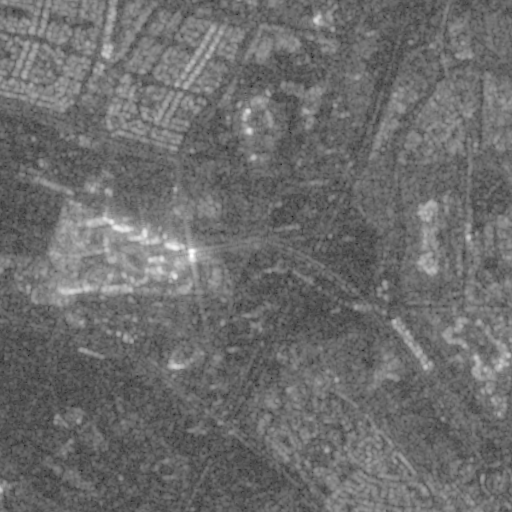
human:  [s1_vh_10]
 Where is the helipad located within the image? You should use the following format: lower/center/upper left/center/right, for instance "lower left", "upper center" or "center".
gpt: The helipad is located in the lower right of the image.
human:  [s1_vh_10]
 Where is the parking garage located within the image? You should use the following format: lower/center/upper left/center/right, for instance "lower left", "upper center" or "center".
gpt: The parking garage is located in the lower right of the image.
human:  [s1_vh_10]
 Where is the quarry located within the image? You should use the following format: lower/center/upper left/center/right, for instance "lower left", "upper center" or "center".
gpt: The quarry is located in the lower left of the image.
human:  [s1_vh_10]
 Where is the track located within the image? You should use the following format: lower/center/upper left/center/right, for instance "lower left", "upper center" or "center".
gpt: The track is located in the upper right of the image.
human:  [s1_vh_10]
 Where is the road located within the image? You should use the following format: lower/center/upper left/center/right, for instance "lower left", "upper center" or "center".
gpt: There is no road in the image.

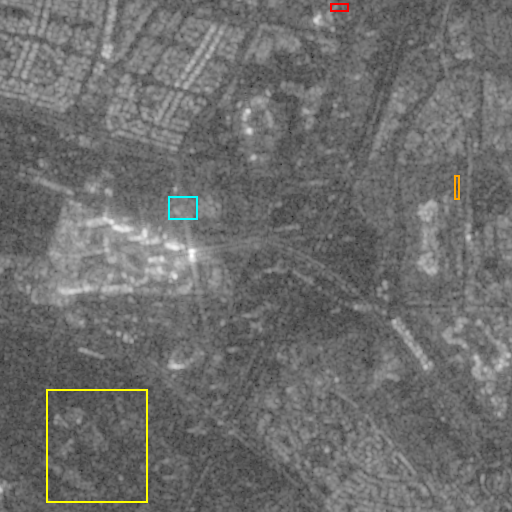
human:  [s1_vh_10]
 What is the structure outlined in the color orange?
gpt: The structure outlined in orange is a parking garage.
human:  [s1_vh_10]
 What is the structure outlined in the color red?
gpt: The structure outlined in red is a parking lot.
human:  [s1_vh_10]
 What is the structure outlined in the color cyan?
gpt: The structure outlined in cyan is a power substation.
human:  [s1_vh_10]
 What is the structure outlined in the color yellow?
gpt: The structure outlined in yellow is a quarry.
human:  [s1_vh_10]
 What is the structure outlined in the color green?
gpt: There is no green outline.